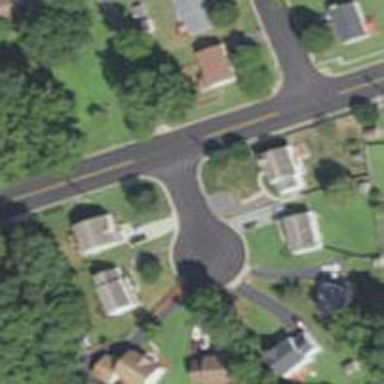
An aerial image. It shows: Turning circle on the road.